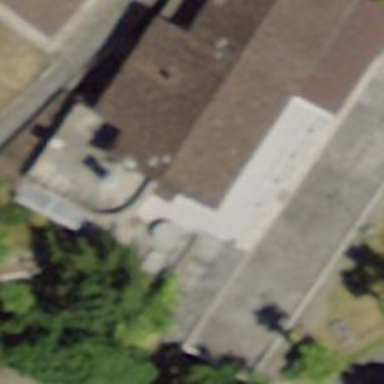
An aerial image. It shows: Restaurant.